Question: Im doing C homework and trying to get this program to run, but I get this:

Can anyone please run this and see if you get the same? (Change the output directory for the text files)
I've been trying for a long time and just cannot do it:
Here's the code:
'''
#include <stdio.h>
#include <stdlib.h>
#include <string.h>
#include <windows.h>
/////////////////
#define SIZE 2
/////////////////
struct Stock
{
char name[10];
int numShares;
float buyShare,currPrice,fees;
float initCost,currCost,profit;
};
/* Load the data from the keyboard and calculates
the Initial Cost, Current Cost, and Profit
for each stock via an array */
void load(struct Stock s[], int n)
{
char nameCompare[30] = "Open the bay doors";
int i;
for(i=0;i<n;i++)
{
printf("Enter the Stock Name
");
printf(">");
gets(s[i].name);
/////////////////////////////////////
if(strncmp (s[i].name,nameCompare,10) == 0)
{
printf(" I'm sorry, Dave, I'm afraid I can't do that
");
Sleep(3000);
exit(1);
}
/////////////////////////////////////
printf("Enter the Number of Shares
");
printf(">");
scanf("%d", &s[i].numShares);
printf("Enter the Buying Price Per Share
");
printf(">");
scanf("%f", &s[i].buyShare);
printf("Enter the Current Price Per Share
");
printf(">");
scanf("%f", &s[i].currPrice);
printf("Enter the Yearly Fees
");
printf(">");
scanf("%f", &s[i].fees);
s[i].initCost = (float)s[i].numShares * s[i].buyShare;
s[i].currCost = (float)s[i].numShares * s[i].currPrice;
s[i].profit = s[i].currCost - s[i].initCost - s[i].fees;
fflush(stdin);
}
}
/* Sort the array of structures
on stock name and print the array
after the sort is completed */
void sort(struct Stock s[], int n)
{
Stock t;
for(int i=0;i<n-1;i++)
for(int j=0;j<n-1;j++)
if(strcmp(s[j].name, s[j+1].name)>0)
{
t=s[j];
s[j]=s[j+1];
s[j+1]=t;
}
}
/* Calculate and print the total profit for all of the stocks.
That is, find the sum of the 5 profits for each stock. In
addition, find and print out the number of stocks that
had a positive profit, the number of stocks that had a
negative profit, and the number of stocks that broke
even, that is had a profit of $0.00 */
void calc(struct Stock s[],int n)
{
float total=0;
int Pos=0;
int Neg=0;
int Even=0;
for(int i=0;i<n;i++)
{
total +=s[i].profit;
if (s[i].profit>0)
++Pos;
else if (s[i].profit<0)
++Neg;
else
++Even;
}
printf("
");
printf("%d of stocks broke Positive
",Pos);
printf(" %d of stocks broke Negative
",Neg);
printf(" %d of stocks broke Even
",Even);
printf("
");
printf("The Total Trofit is $%f
", total); //Check output
printf("
");
}
//Output of the calc function
void print(struct Stock s[], int n)
{
for(int i=0;i<n;i++)
{
printf("
");
printf("The stock is %s
", s[i].name);
printf(" With Initial cost of $%0.2f
", s[i].initCost);
printf(" Current cost is $%0.2f
", s[i].currCost);
printf(" And your Profit is $%0.2f
", s[i].profit); //Check output
printf("
");
}
}
//Save the array of structures to a text file.
void savetext(struct Stock s[], int n)
{
FILE *f;
f = fopen("c:\cs36\textfile.txt","w");
int i;
for(i=0;i<n;i++)
{
fprintf(f,"%s
",s[i].name);
fprintf(f,"%d %f %f %f %f %f %f
", s[i].numShares, s[i].buyShare, s[i].currPrice, s[i].fees, s[i].initCost, s[i].currCost, s[i].profit);
}
fclose(f);
}
//Retrieve and print the text file.
void loadtext(struct Stock s[], int n)
{
FILE *f;
f = fopen("c:\cs36\textfile.txt","r");
for(int i=0;i<n;i++)
{
fgets(s[i].name, sizeof(s[i].name), f);
fscanf(f, "%d%f%f%f%f%f%f
", &s[i].numShares, &s[i].buyShare, &s[i].currPrice, &s[i].fees, &s[i].initCost, &s[i].currCost, &s[i].profit);
}
fclose(f);
}
//Save the array of structures to a binary file.
void savebin(struct Stock s[], int n)
{
FILE *f;
f = fopen("c:\cs36\binfile.bin","wb");
if(! f)
{
printf("Could not open the file");
exit(1);
}
else
fwrite(&s, sizeof(s[10]), n, f);
fclose(f);
}
//Retrieve and print the binary file.
void loadbin(struct Stock s[], int n)
{
FILE *f;
f = fopen("c:\cs36\binfile.bin","rb");
if (! f)
{
printf("Could not open the file");
exit(1);
}
else
fread(&s, sizeof(s[10]), n, f);
fclose(f);
}
int main (void)
{
printf("Hello, Dave
");
Stock s[SIZE];
load (s, SIZE);
sort (s, SIZE);
savetext (s, SIZE);
savebin (s, SIZE);
print (s, SIZE);
calc (s, SIZE);
loadtext (s, SIZE);
print (s, SIZE);
loadbin (s, SIZE);
print (s, SIZE);
system("PAUSE");
}
'''
This is C, using Visual C++ 2008 Express
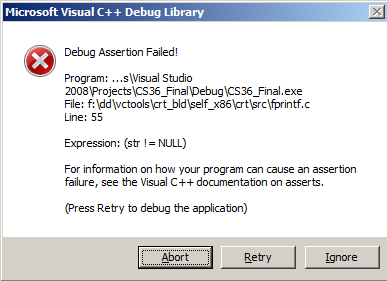
Answer: You are trying to access the null pointer.So that it will throw this error.
'''
fprintf(f,"%s
",s[i].name);
'''
In these line, s[i] may be null for some cases in your program so you are trying to access the member variable of the object which is NULL.
So only it is throwing this runtime error.